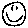
Label: smiley face